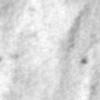
Label: no_change